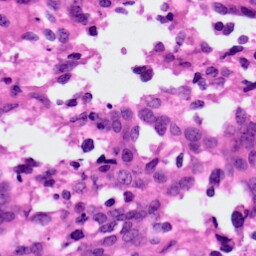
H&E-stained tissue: Ovarian